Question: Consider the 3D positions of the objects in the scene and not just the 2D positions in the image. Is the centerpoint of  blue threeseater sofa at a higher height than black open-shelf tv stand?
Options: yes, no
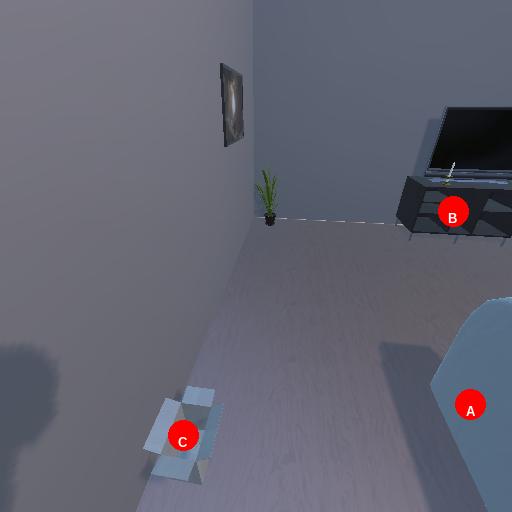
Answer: yes